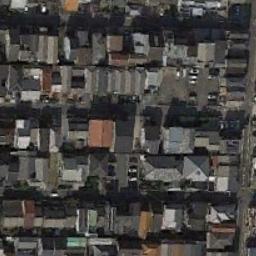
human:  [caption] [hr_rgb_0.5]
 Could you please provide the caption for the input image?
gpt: The dense residential is next to the parking lot .

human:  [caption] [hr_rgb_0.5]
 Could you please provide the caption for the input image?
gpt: The color of the house is different .

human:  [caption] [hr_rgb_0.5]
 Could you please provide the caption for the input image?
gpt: There are many roads and neatly arranged houses and trees and many vehicles in densely populated areas .

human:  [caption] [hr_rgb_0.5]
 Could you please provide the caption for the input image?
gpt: A dense residential area has a parking lot and lots of houses next to each other .

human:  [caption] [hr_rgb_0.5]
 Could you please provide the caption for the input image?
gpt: There are buildings of different colors on a dense residential area .